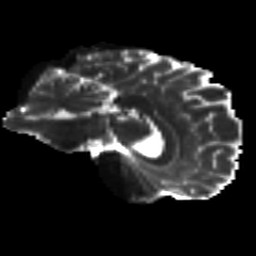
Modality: T2w
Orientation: sagittal
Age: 29
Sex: female
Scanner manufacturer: siemens
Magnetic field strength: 3 T
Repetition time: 8.8 s
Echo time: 0.085 s